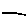
Label: line